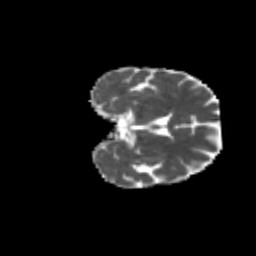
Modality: MD
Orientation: coronal
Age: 67
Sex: female
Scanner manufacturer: siemens
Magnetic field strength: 3 T
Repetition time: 4.71 s
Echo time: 0.0906 s